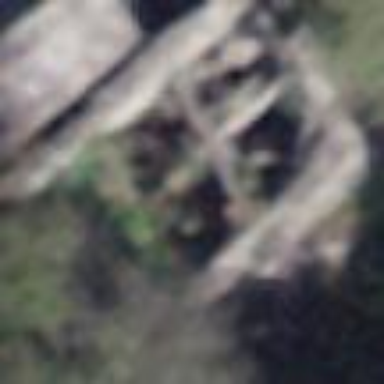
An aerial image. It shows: Historic building now in ruins.